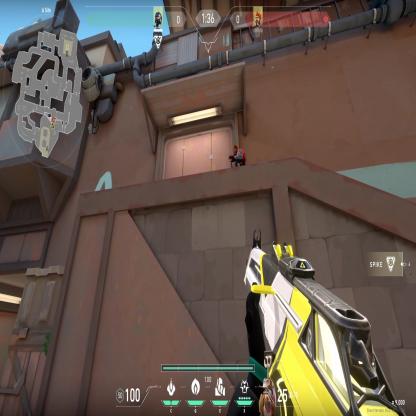
Label: enemy